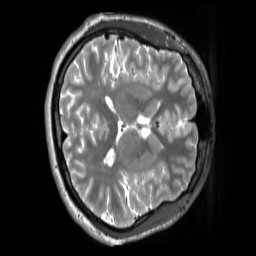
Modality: T2w
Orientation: axial
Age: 22
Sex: male
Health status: ill
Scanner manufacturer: siemens
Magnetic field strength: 3 T
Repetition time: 2.8 s
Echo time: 0.326 s